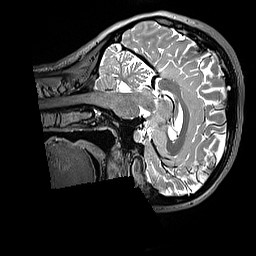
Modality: T2w
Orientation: sagittal
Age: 23
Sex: female
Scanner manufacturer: siemens
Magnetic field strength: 3 T
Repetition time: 3.2 s
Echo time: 0.408 s